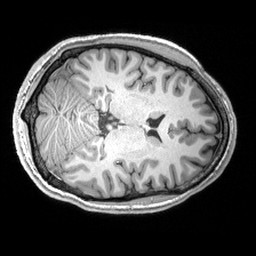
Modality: T1w
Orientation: axial
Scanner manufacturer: siemens
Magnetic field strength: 3 T
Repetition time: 2.53 s
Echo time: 0.00299 s